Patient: sex M, age 56
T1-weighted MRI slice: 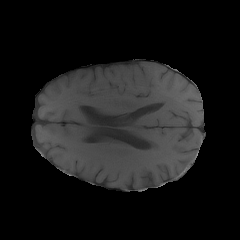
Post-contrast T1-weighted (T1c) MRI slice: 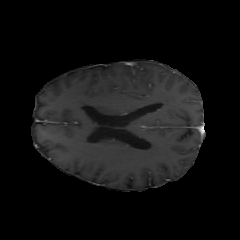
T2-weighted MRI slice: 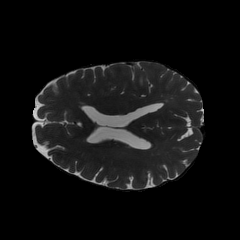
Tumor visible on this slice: yes
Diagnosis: Glioblastoma, IDH-wildtype
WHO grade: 4